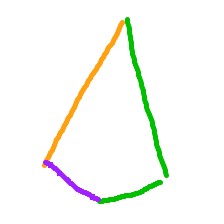
Shape: kite